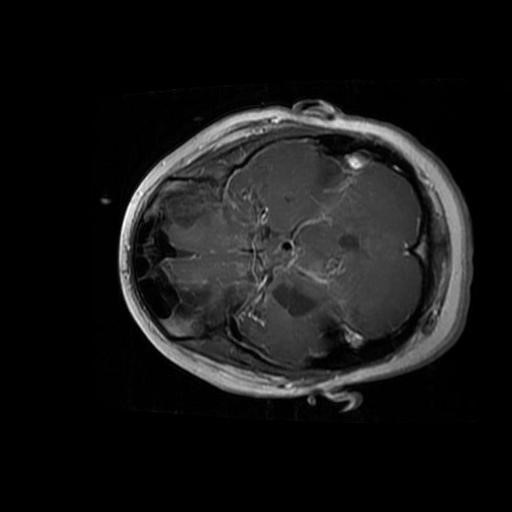
Label: brain_glioma